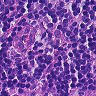
Metastatic tissue present: no